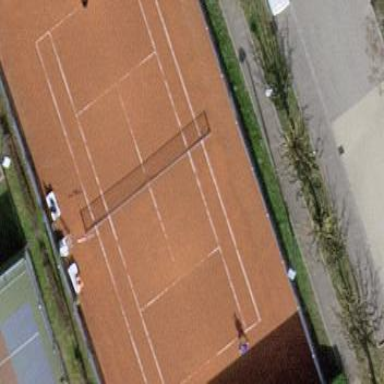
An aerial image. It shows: Tennis pitch with clay surface for leisure sports.